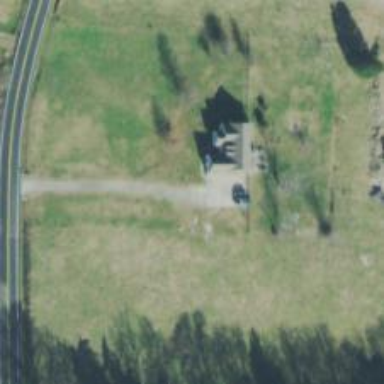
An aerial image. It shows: Driveway leading to service road.